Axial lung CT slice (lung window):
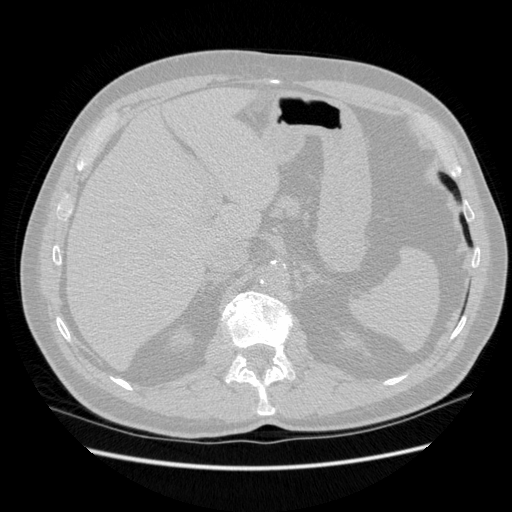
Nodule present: no